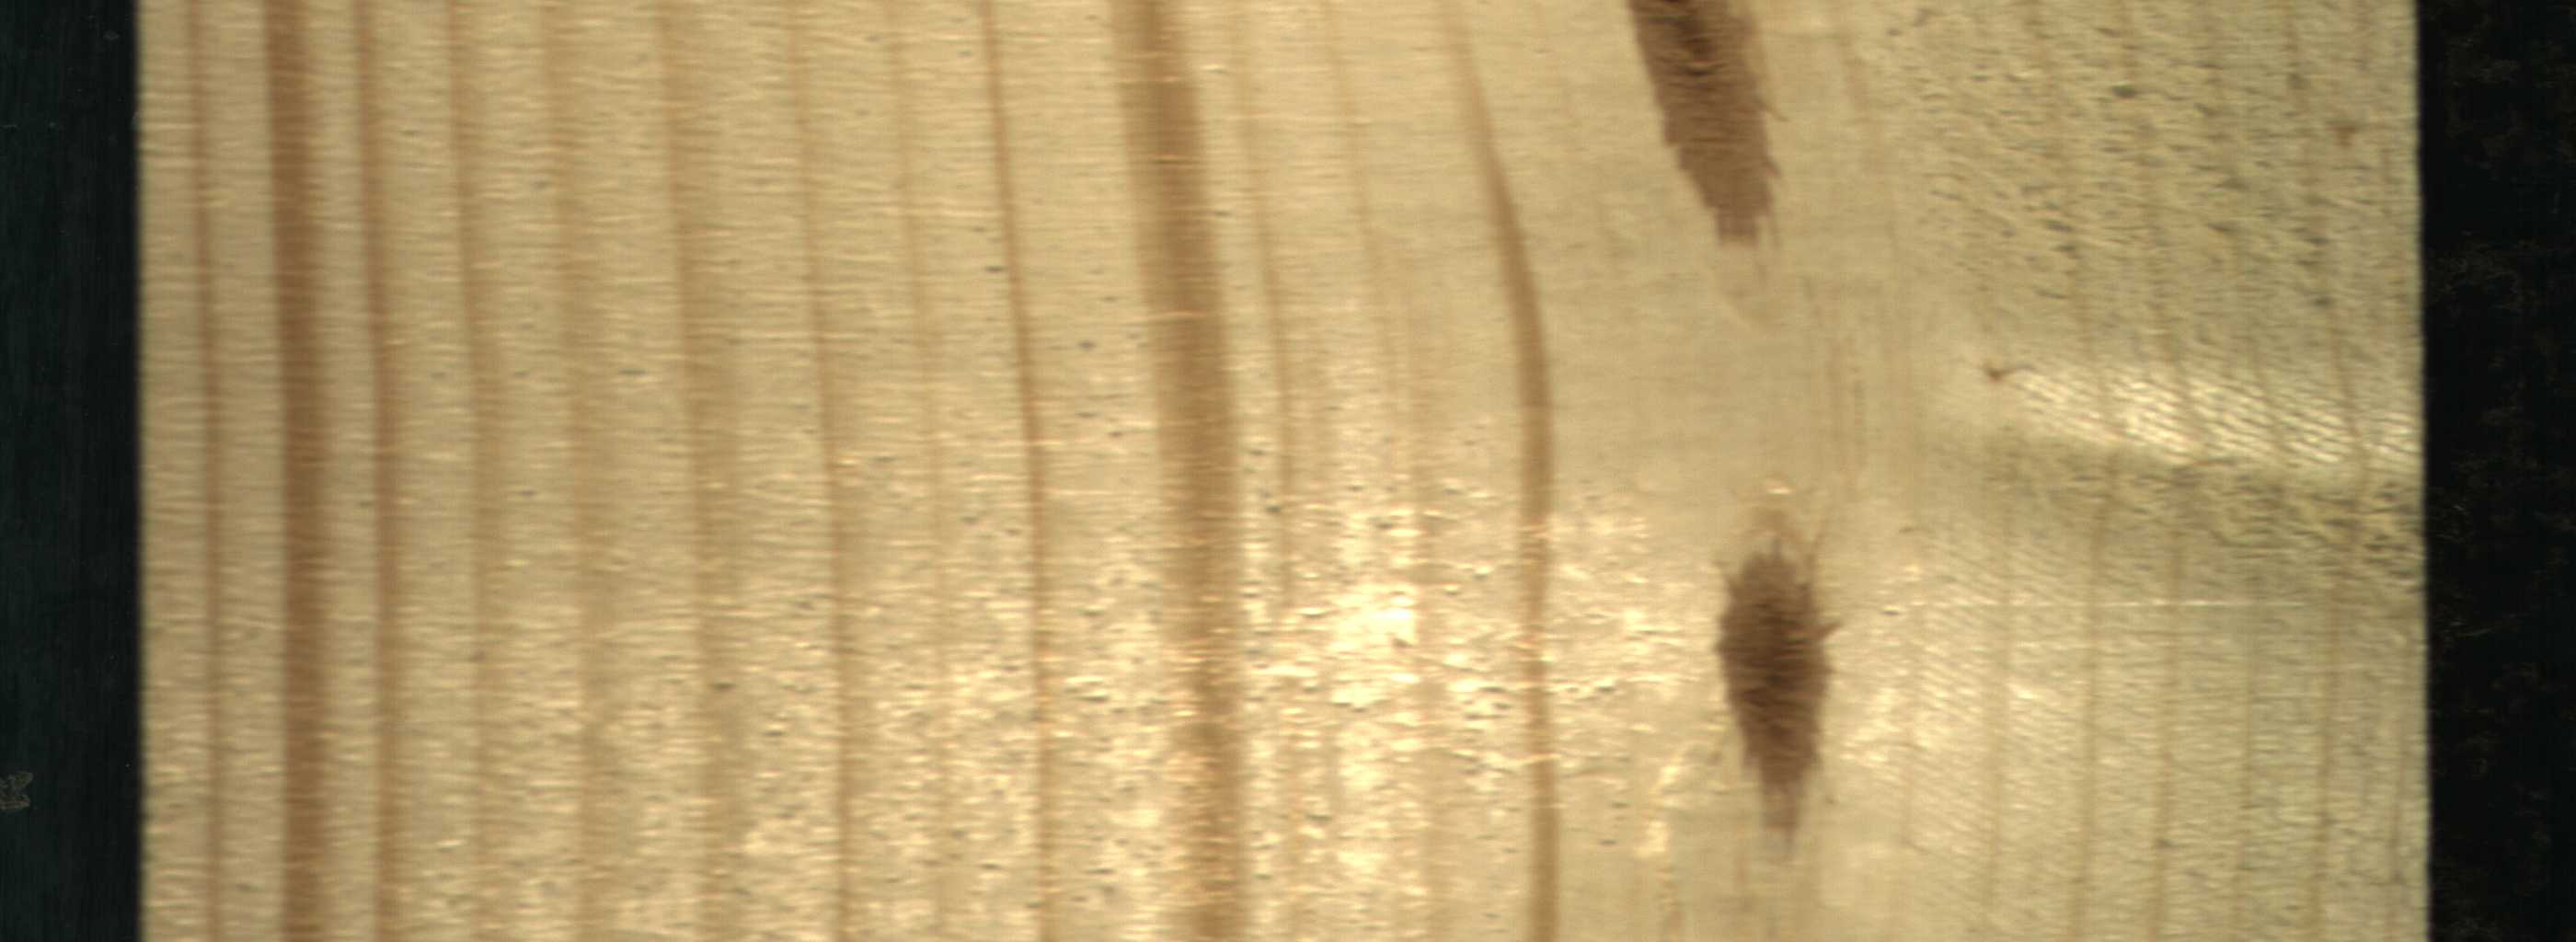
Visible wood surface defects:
Marrow
Marrow